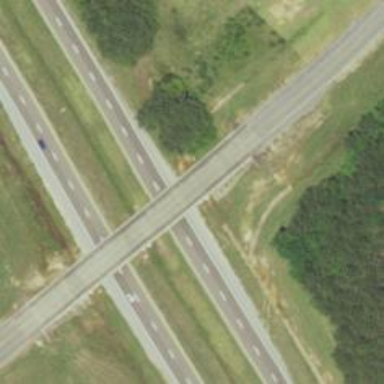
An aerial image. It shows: Expressway with asphalt surface classified as trunk highway.